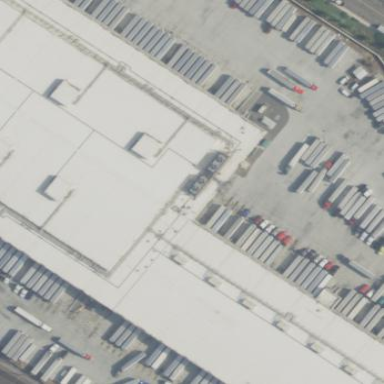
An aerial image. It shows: Warehouse building.